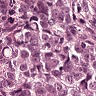
Metastatic tissue present: yes